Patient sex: M
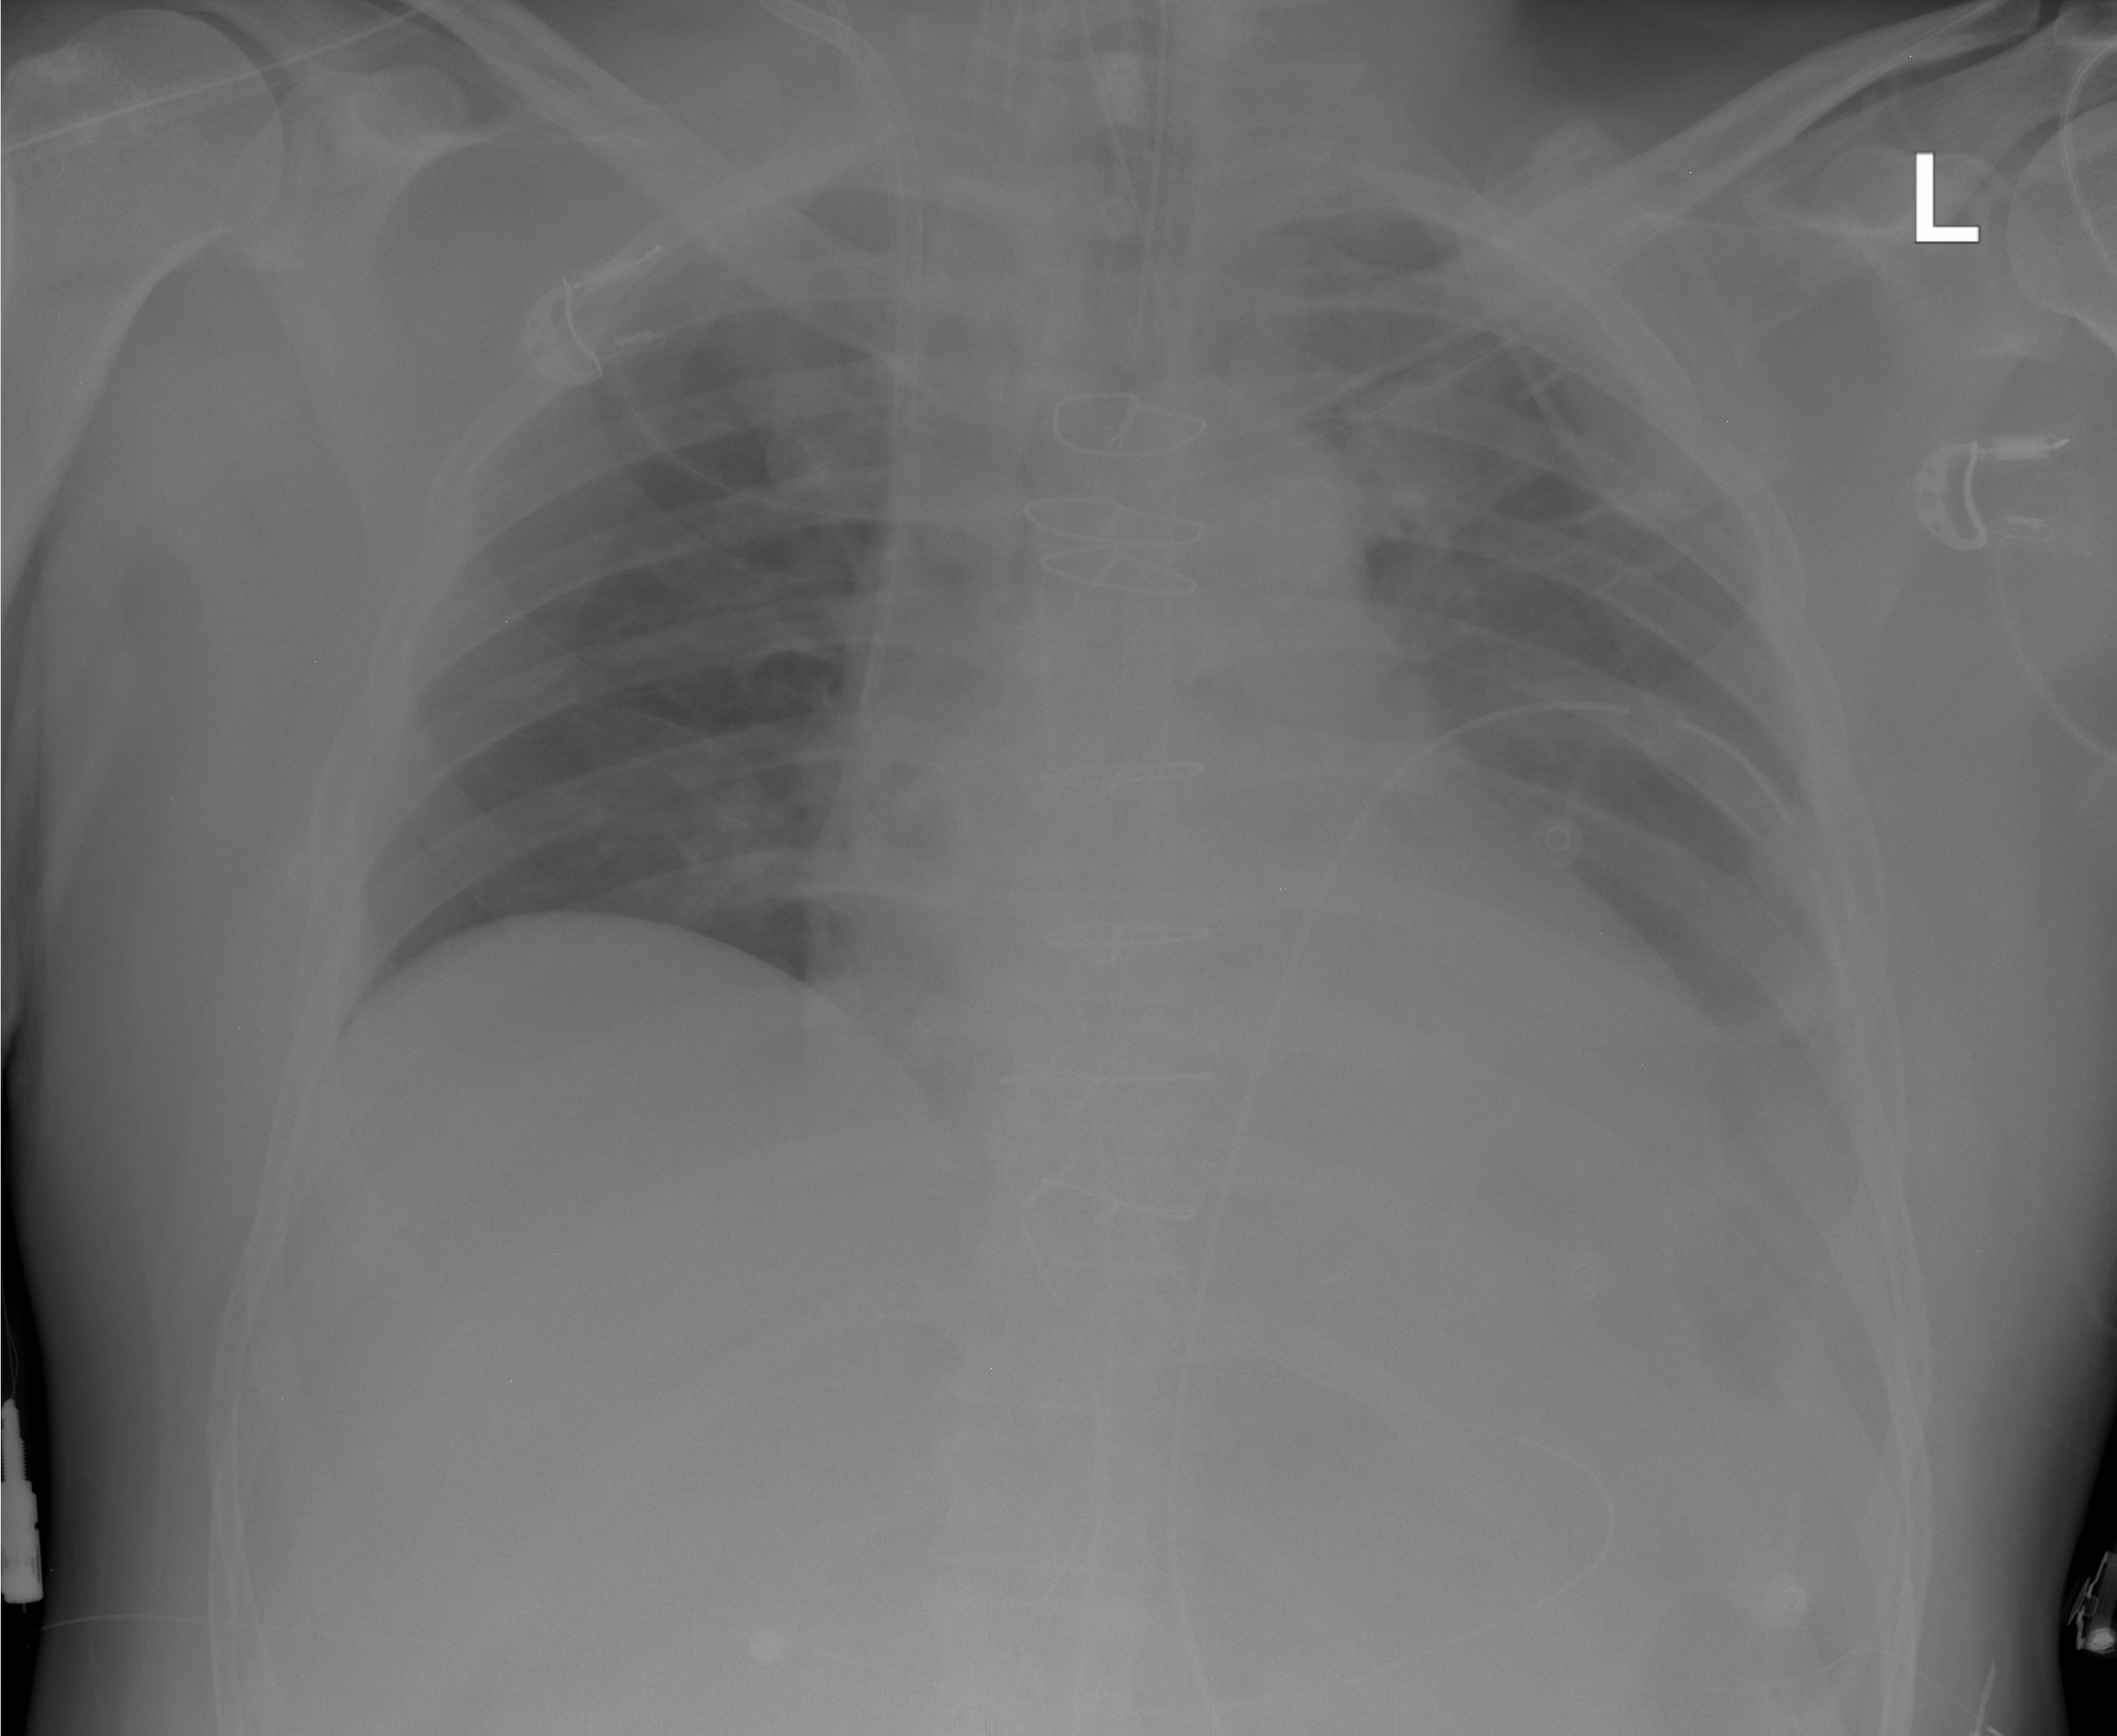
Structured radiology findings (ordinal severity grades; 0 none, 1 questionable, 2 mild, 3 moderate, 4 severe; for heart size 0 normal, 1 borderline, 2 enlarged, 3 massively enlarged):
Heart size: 0
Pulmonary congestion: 0
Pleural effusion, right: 0
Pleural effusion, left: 2
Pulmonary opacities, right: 0
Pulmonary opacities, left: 0
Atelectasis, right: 0
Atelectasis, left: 2